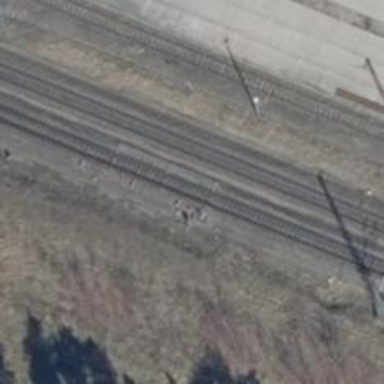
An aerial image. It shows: Railway switch with the turnout side on the right.